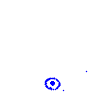
Particle: electron